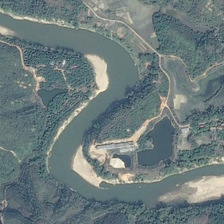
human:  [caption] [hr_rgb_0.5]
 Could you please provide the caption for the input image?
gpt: many green trees are in two sides of a curved river .

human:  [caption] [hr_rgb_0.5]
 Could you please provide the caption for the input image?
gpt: many green trees are in two sides of a curved river .

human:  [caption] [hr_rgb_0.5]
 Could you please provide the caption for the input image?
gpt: many green trees are in two sides of a curved river .

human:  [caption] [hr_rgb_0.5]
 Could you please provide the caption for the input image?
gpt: many green trees are in two sides of a curved river .

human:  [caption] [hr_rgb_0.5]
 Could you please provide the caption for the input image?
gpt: many green trees are in two sides of a curved river .